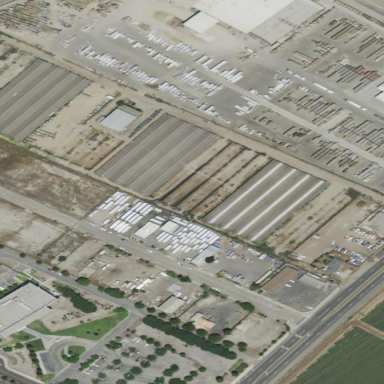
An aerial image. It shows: Industrial area.